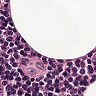
Metastatic tissue present: no